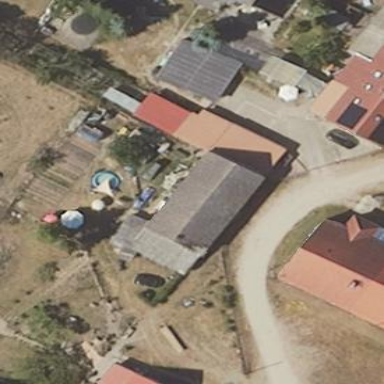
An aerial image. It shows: Shed.